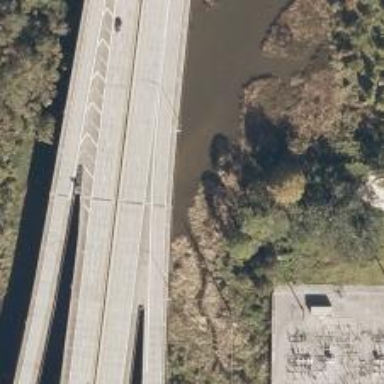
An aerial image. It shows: Bridge on motorway link.